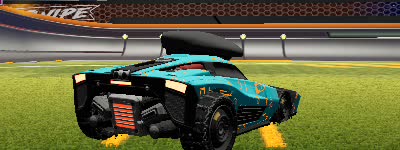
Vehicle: breakout